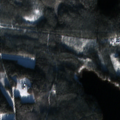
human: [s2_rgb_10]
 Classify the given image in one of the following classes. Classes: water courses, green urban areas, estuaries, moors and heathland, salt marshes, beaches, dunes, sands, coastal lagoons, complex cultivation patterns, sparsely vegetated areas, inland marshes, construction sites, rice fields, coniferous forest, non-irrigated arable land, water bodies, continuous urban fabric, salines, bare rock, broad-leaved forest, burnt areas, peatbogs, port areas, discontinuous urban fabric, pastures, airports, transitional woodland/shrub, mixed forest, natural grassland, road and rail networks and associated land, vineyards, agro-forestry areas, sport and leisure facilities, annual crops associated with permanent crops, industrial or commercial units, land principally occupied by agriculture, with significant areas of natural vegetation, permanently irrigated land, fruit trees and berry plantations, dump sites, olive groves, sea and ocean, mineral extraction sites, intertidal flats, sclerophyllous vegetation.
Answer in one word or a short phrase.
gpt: land principally occupied by agriculture, with significant areas of natural vegetation, coniferous forest, transitional woodland/shrub, water bodies